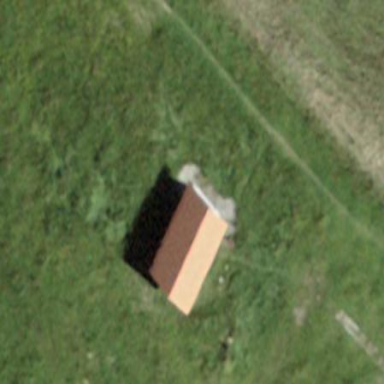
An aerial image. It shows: Hut.